Question: I'm trying to display a div over a image. When user enters the image the division must display, means on hover effect. But what happens is when I hover the mouse over main division the div displayed under the image.
My code is :
'''
<div class="bgimg">
<img width="100%" height="100%" data-id="1" src="data:image/jpeg;">
<div id="changeBackPicture" style="display: none;">
<a id="ChangeBAKPicture" href="javascript:void(0)">Change BackGround Picture</a>
</div> <-- This division need to display above the image --->
<div class="primg"></div>
<div id="uname">xyz </div>
</div>
'''
css code :
'''
#changeBackPicture
{
float:right;
margin-top:-70px;
margin-right:500px;
width:270px;
height:35px;
margin-left:-3px;
margin-right:-3px;
}
'''
Below picture shows how the division now displaying. I need to display the division over the image...

Please anyone tell me how to do this stuff........ Thanks. ...
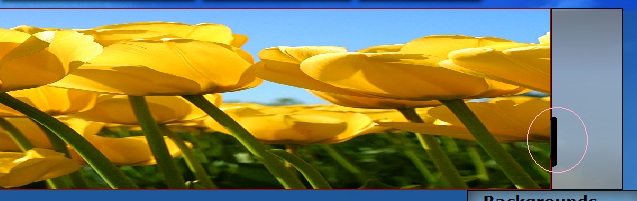
Answer: z-index is a CSS property that sets the stack order of specific elements. An element with greater stack order is always in front of another element with lower stack order.
In order for the element to use z-index, it must have be positioned absolute, relative, or fixed.
'''
#changeBackPicture { position: relative; z-index: 9999;}
'''
<URL>